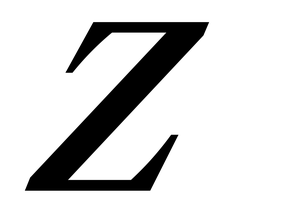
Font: LibreCaslonText-Italic_SemiBold_Italic